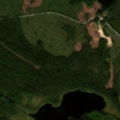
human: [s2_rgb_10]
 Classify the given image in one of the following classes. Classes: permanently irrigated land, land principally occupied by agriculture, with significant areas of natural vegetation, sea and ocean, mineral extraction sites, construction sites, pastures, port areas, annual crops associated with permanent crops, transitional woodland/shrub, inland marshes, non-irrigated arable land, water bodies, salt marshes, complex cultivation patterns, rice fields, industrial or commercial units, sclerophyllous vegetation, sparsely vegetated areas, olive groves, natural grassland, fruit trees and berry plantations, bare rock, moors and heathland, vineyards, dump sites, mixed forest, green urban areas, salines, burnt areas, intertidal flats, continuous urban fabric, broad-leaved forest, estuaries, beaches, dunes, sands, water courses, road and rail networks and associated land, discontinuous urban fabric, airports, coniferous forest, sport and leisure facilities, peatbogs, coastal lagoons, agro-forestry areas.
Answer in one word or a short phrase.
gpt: coniferous forest, mixed forest, transitional woodland/shrub, water bodies